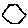
Label: hexagon